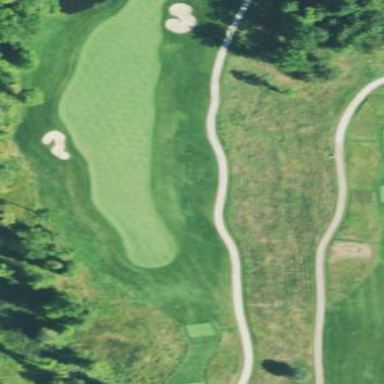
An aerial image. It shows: Golf rough area.